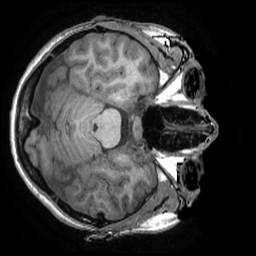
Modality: T1w
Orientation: axial
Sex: female
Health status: healthy
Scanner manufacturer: ge